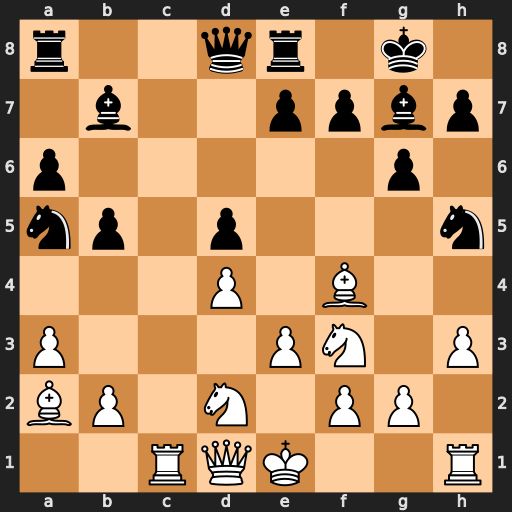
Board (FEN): r2qr1k1/1b2ppbp/p5p1/np1p3n/3P1B2/P3PN1P/BP1N1PP1/2RQK2R
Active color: w
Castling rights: K
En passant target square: -
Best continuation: Bc7 Qd7 Bxa5